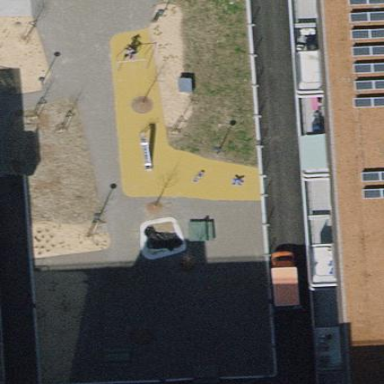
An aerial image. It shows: Playground area for leisure activities on the land.